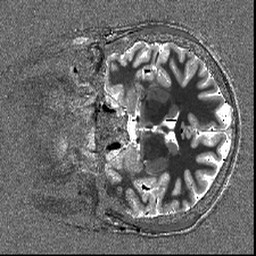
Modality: T1map
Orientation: coronal
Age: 22
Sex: female